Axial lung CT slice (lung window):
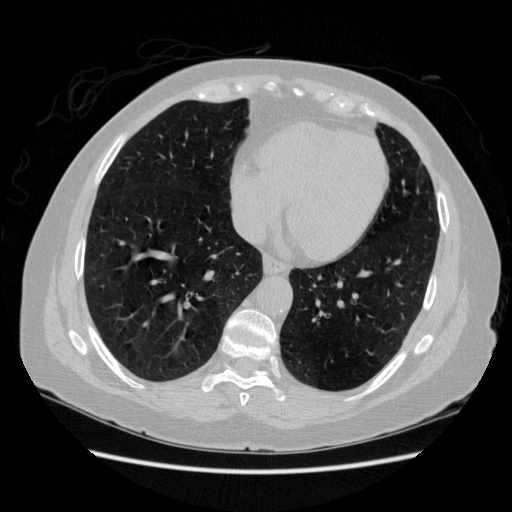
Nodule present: no